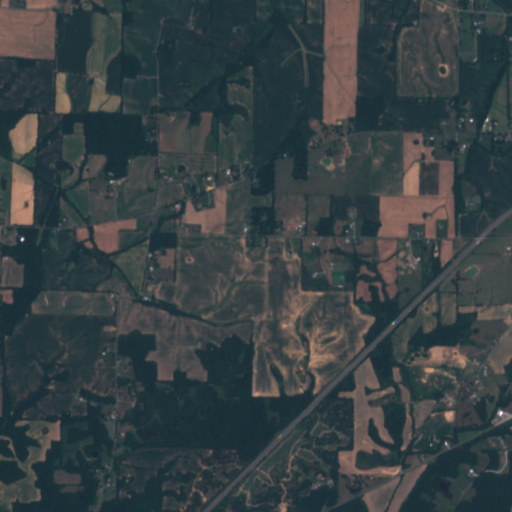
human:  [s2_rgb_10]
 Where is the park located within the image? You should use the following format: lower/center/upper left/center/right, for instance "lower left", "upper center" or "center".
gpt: The park is located in the center left of the image.
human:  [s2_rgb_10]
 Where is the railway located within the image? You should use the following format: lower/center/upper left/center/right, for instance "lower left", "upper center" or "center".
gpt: The railway is located in the right of the image.
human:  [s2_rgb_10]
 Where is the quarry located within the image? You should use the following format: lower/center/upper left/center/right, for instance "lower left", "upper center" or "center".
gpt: There is no quarry in the image.